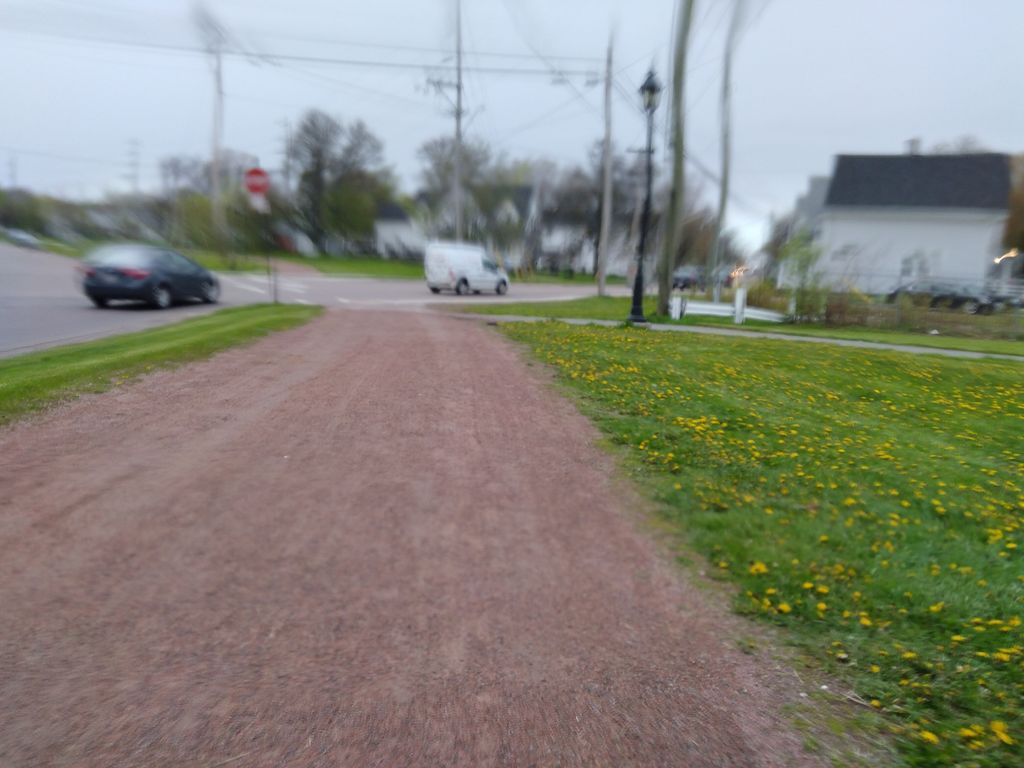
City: charlottetown